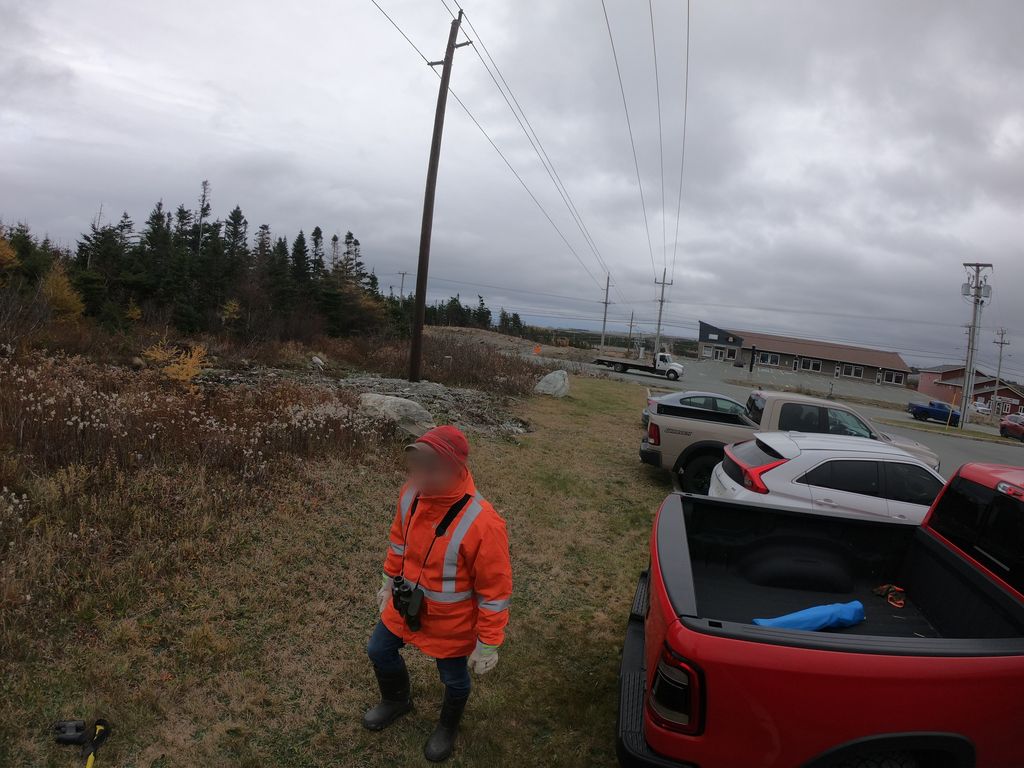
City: st_johns